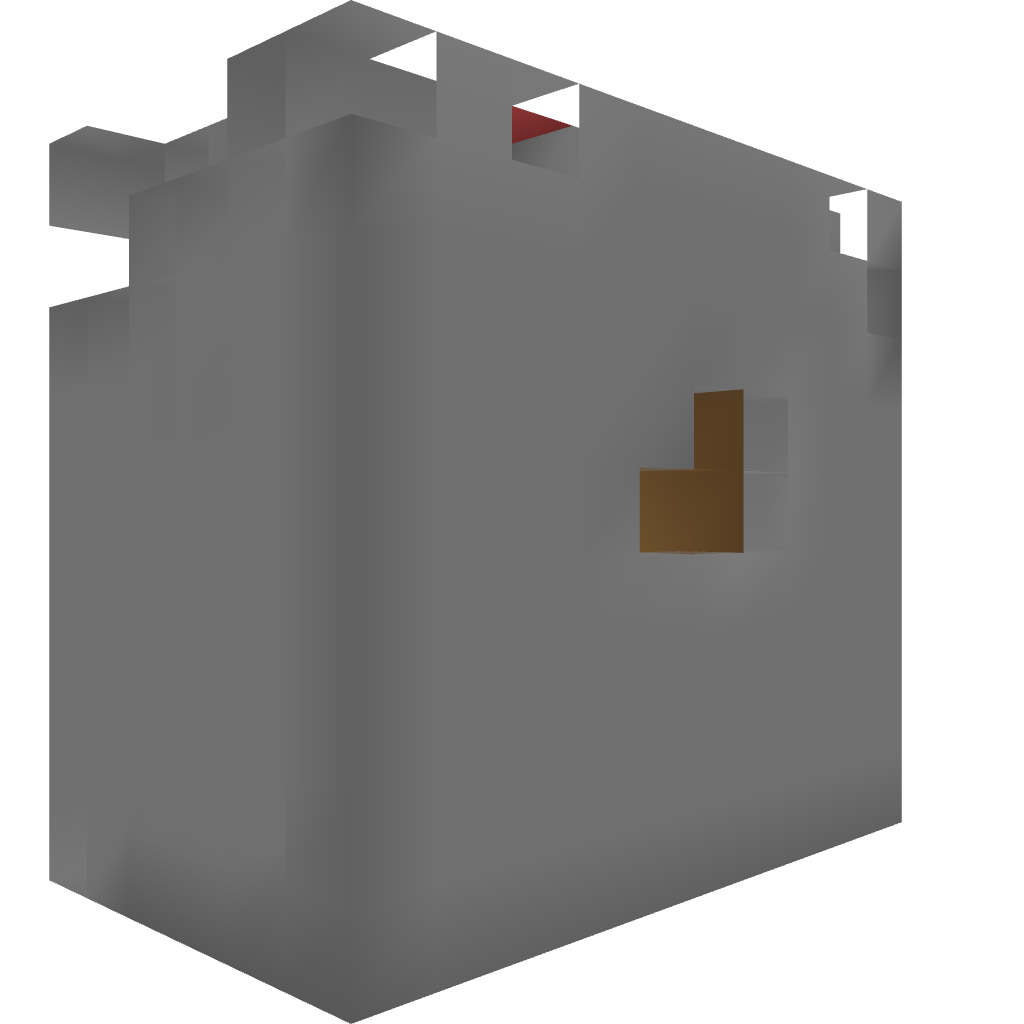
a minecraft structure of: Tunnel Trap bad low quality